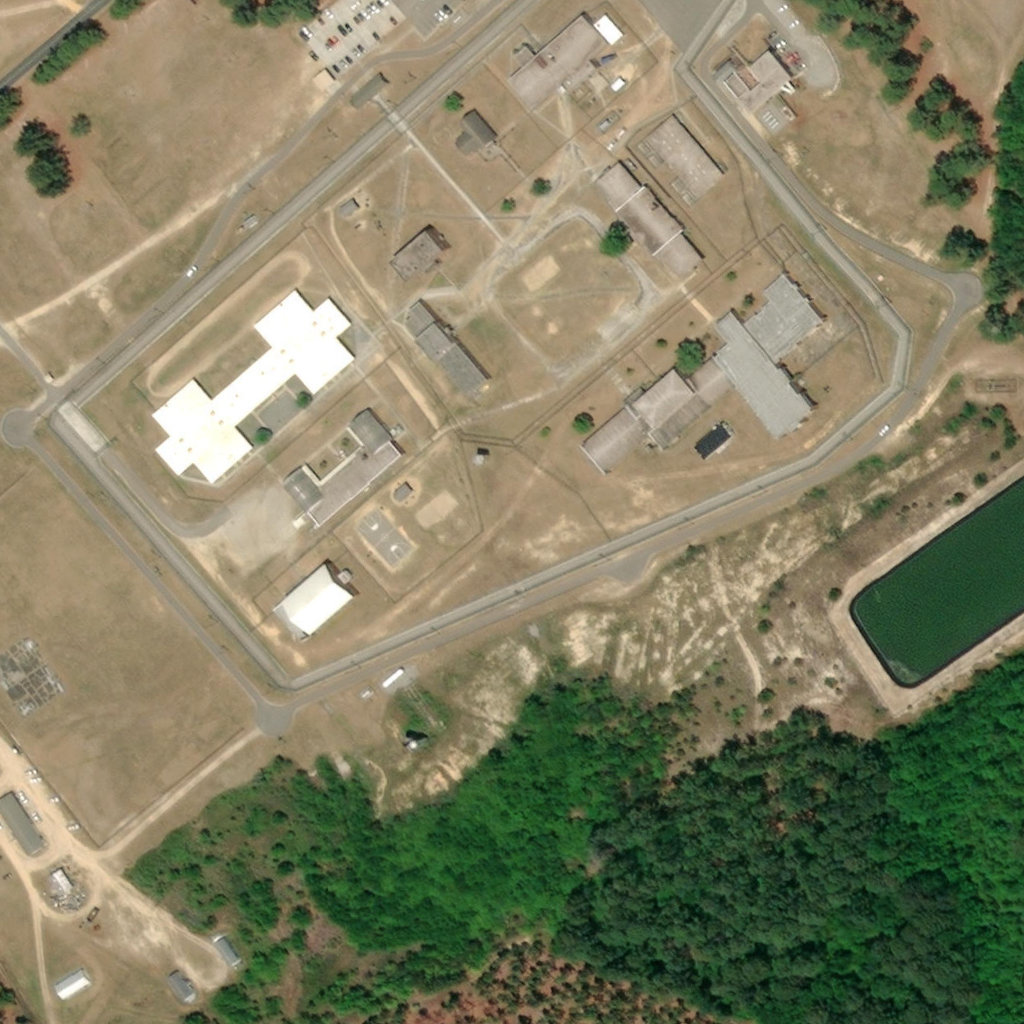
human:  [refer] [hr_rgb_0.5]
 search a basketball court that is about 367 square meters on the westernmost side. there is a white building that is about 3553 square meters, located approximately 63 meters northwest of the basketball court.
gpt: <box>[[34, 49, 40, 55, 0]]</box>

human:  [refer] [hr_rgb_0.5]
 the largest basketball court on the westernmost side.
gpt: <box>[[34, 49, 40, 55, 0]]</box>

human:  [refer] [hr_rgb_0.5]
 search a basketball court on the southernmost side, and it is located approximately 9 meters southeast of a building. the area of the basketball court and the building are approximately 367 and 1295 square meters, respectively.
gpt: <box>[[34, 49, 40, 55, 0]]</box>